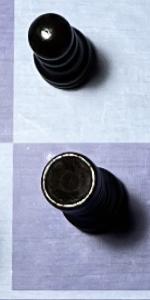
Label: Rook_Black